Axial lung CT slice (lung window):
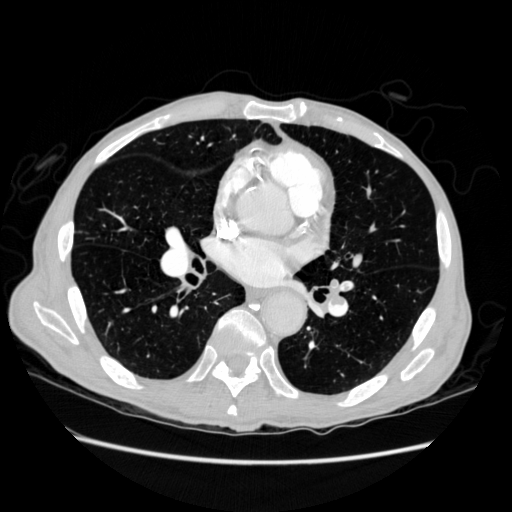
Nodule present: no